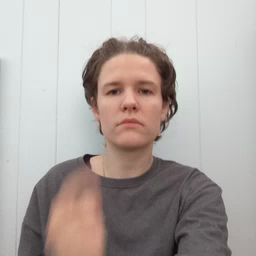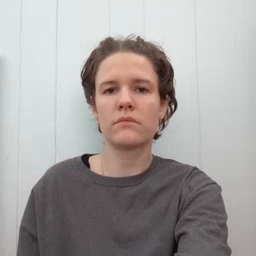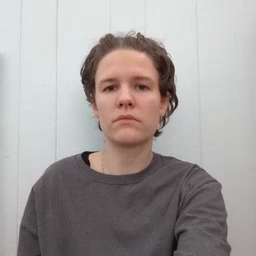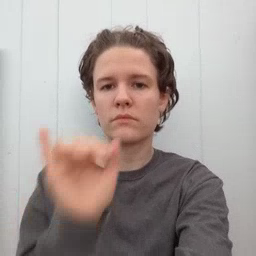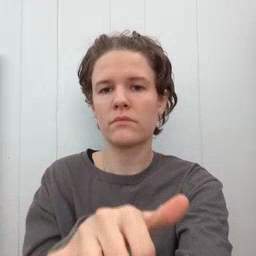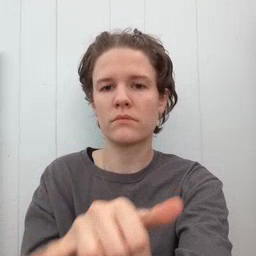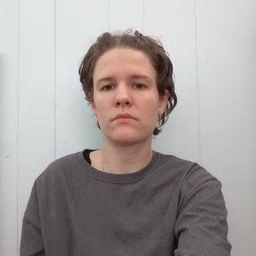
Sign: that